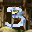
Label: 3